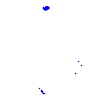
Particle: kaon